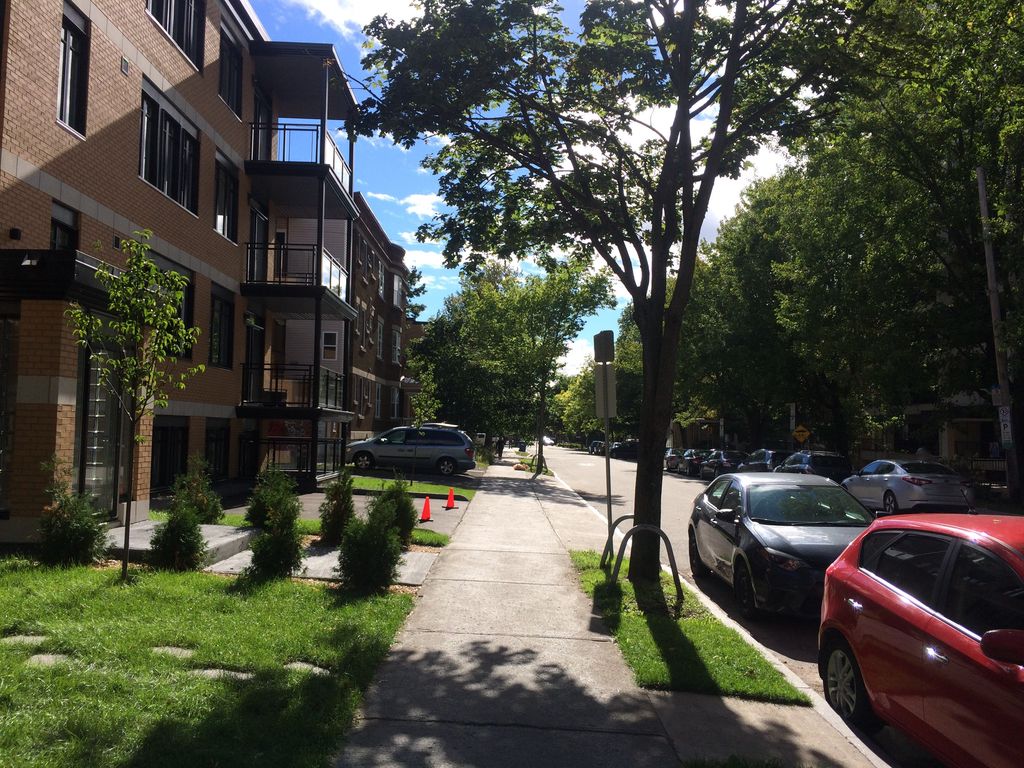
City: quebec_city